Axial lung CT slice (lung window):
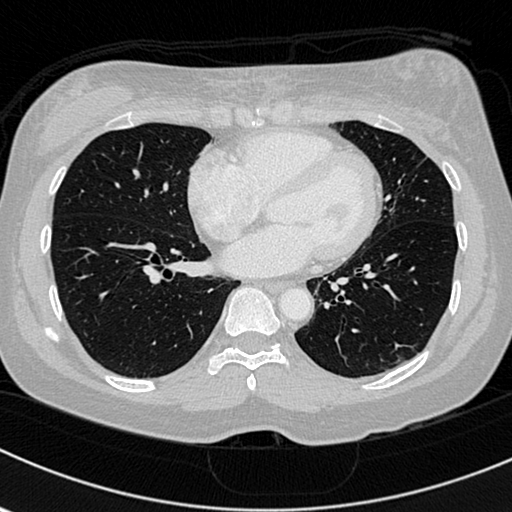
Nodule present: no